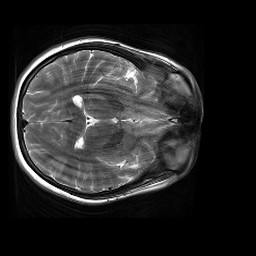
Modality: T2w
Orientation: axial
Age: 21
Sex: female
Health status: healthy
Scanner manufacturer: siemens
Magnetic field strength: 3 T
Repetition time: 4.01 s
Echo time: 0.116 s